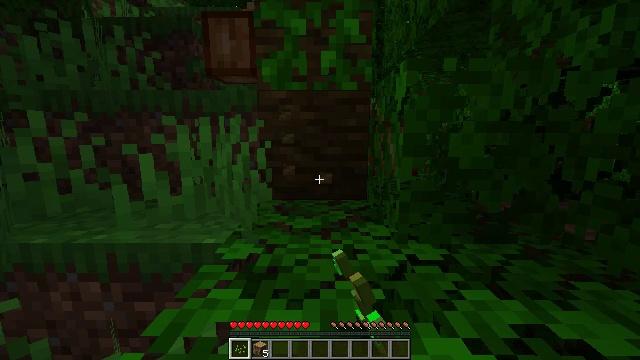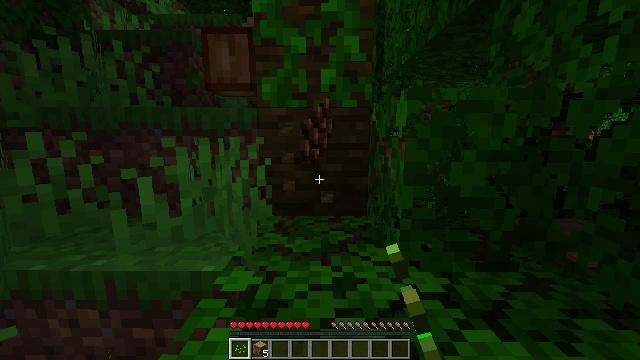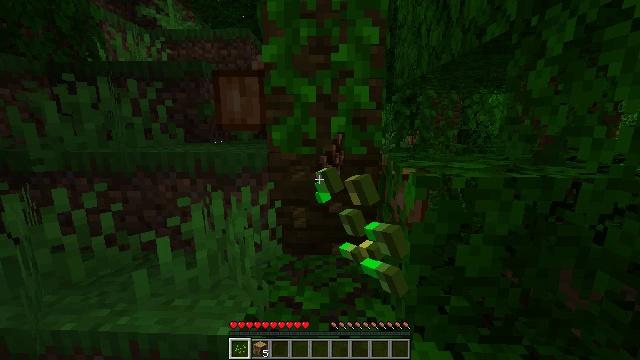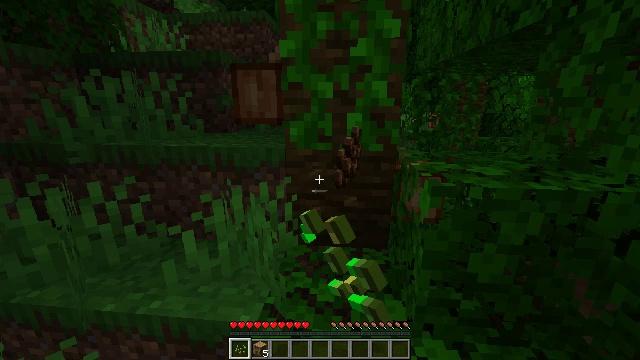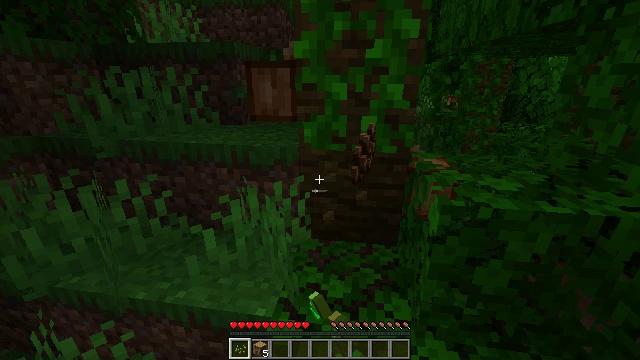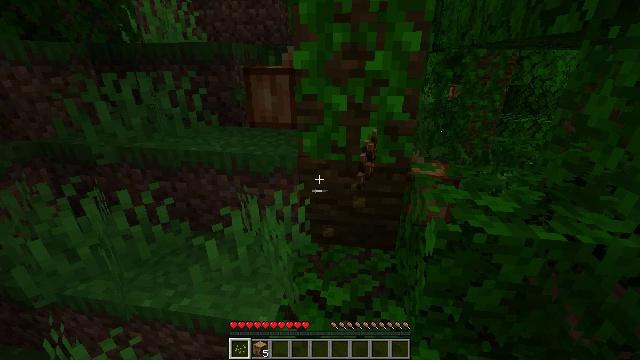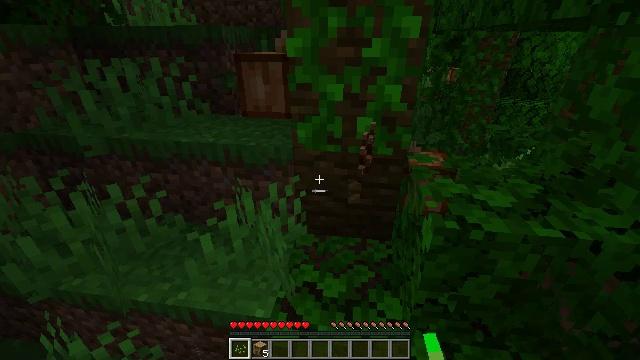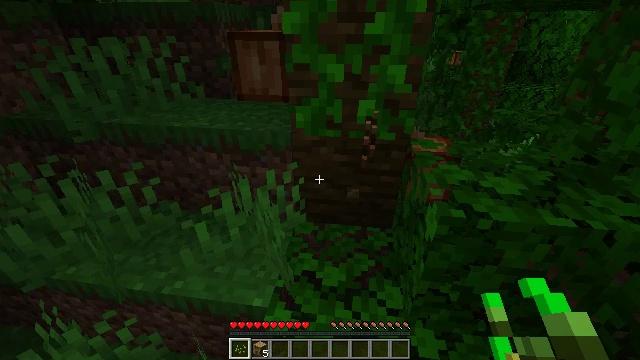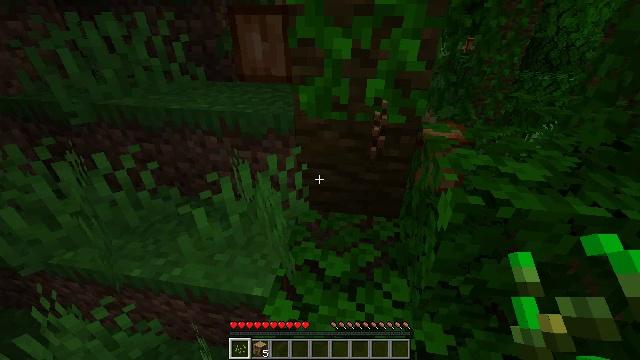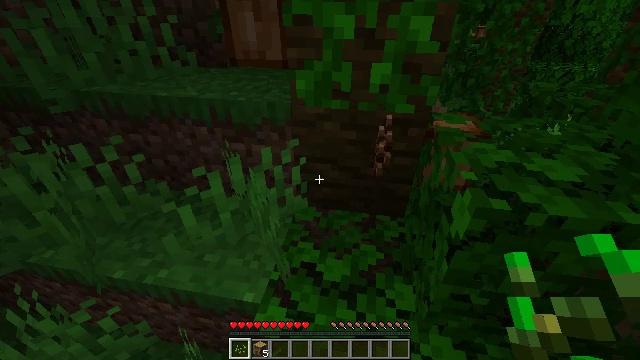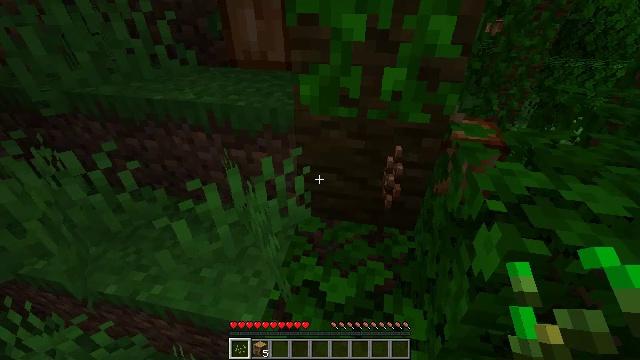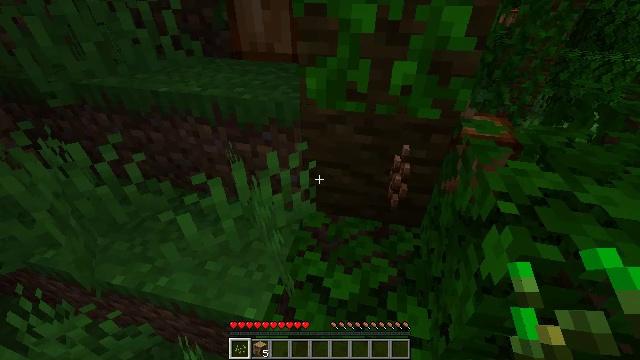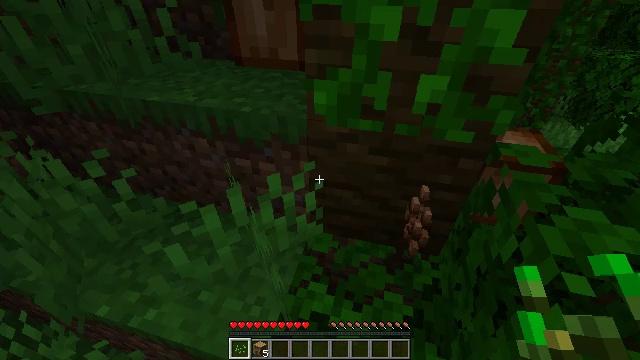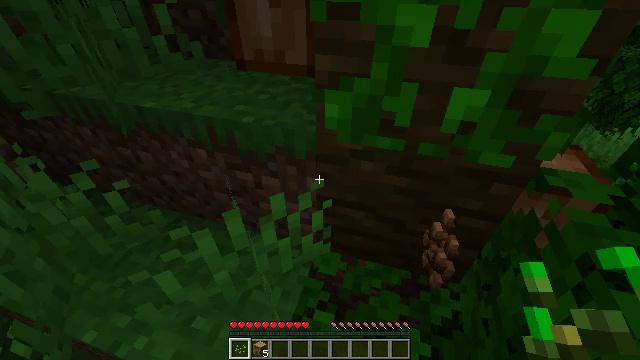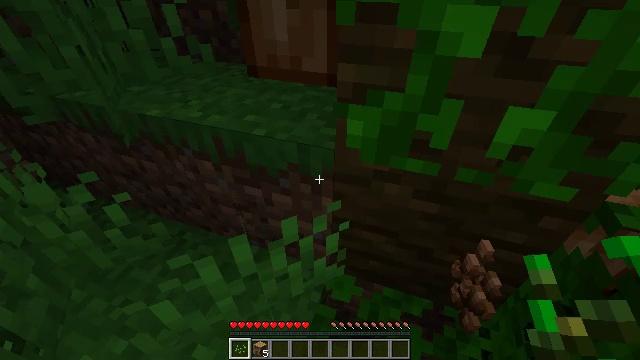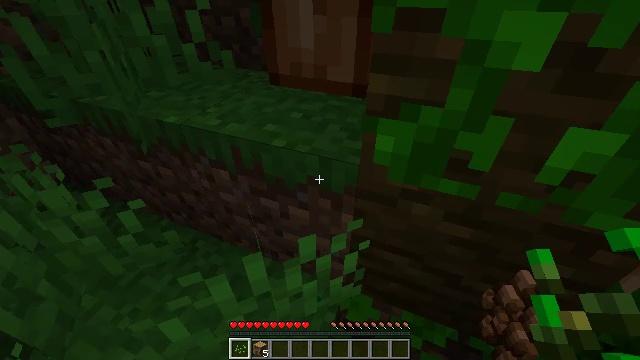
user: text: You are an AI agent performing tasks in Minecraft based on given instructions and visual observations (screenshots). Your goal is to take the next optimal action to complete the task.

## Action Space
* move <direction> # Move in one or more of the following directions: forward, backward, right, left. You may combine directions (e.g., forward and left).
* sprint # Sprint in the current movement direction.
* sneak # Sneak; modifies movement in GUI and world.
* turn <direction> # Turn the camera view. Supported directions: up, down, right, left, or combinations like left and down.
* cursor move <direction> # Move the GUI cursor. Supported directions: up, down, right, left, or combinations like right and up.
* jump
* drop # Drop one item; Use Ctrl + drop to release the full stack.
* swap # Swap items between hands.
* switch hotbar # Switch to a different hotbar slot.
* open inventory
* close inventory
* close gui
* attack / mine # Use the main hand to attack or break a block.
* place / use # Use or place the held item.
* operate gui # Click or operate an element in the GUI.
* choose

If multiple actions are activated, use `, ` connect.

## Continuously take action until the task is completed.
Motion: motion action
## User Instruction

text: Break the fern to clear the area.
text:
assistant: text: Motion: move forward, attack / mine, jump
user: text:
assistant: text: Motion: move forward, turn left and down, attack / mine, jump
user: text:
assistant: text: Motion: move forward, turn left and down, jump
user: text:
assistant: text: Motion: move forward, turn left and down, jump
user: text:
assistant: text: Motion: move forward, turn down
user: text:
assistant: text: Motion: move forward, turn down
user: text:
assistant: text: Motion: move forward, turn down
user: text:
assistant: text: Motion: move forward, turn left and down
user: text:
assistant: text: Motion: move forward, turn down
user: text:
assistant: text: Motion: move forward, turn left and down
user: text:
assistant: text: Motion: move forward, turn left and down
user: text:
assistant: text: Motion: move forward, turn left and down
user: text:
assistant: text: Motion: move forward, turn left
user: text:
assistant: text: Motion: move forward and move left, turn left
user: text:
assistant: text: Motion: move forward and move left, turn left and up
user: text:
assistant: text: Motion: move forward and move left, turn left and up
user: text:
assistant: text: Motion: move forward and move left, turn up
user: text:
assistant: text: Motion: move forward and move left, turn right and up
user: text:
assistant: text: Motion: move forward and move left, turn right and up
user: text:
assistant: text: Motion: move forward and move left, turn right, jump
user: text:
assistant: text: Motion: move forward, turn right and down, jump
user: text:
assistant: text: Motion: move forward, turn right and down, jump
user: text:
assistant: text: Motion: move forward, turn right and down
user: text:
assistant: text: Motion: move forward, turn right and down
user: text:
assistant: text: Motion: move forward, turn right and down
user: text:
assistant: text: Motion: move forward, turn right and down, attack / mine
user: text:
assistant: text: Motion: turn right, attack / mine
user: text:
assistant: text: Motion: turn right and down, attack / mine
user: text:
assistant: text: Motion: turn right, attack / mine
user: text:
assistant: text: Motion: turn right, attack / mine